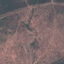
Land use / land cover: HerbaceousVegetation